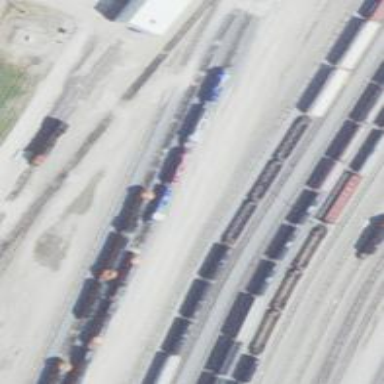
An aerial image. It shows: Railway yard used for servicing trains.